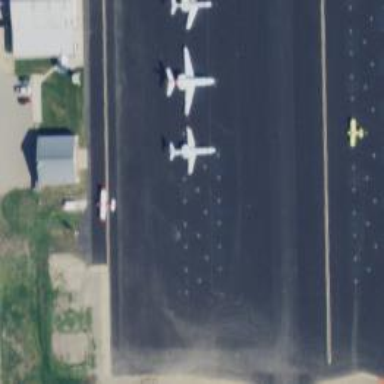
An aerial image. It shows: Asphalt taxiway at the airport.